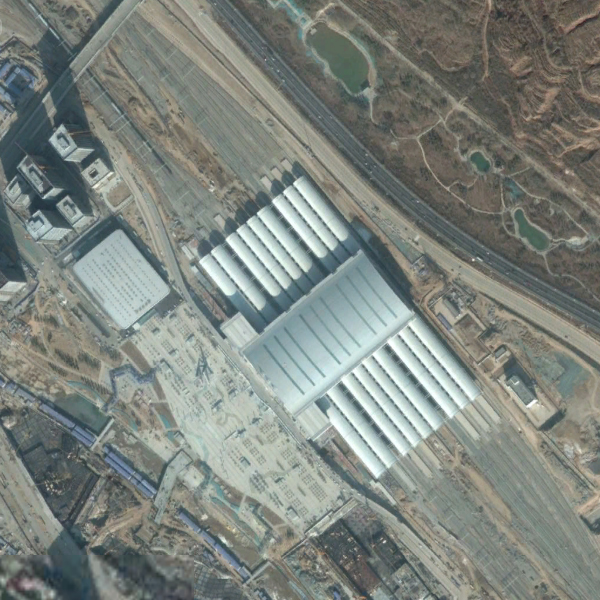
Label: RailwayStation